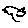
Label: bird